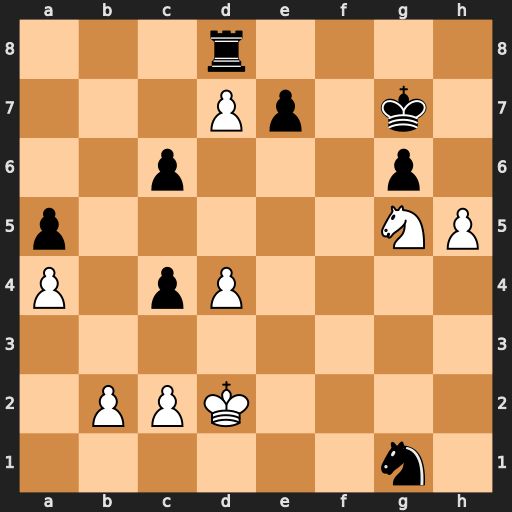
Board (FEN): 3r4/3Pp1k1/2p3p1/p5NP/P1pP4/8/1PPK4/6n1
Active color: w
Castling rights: -
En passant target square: -
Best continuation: Ne6+ Kf6 Nxd8